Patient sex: M
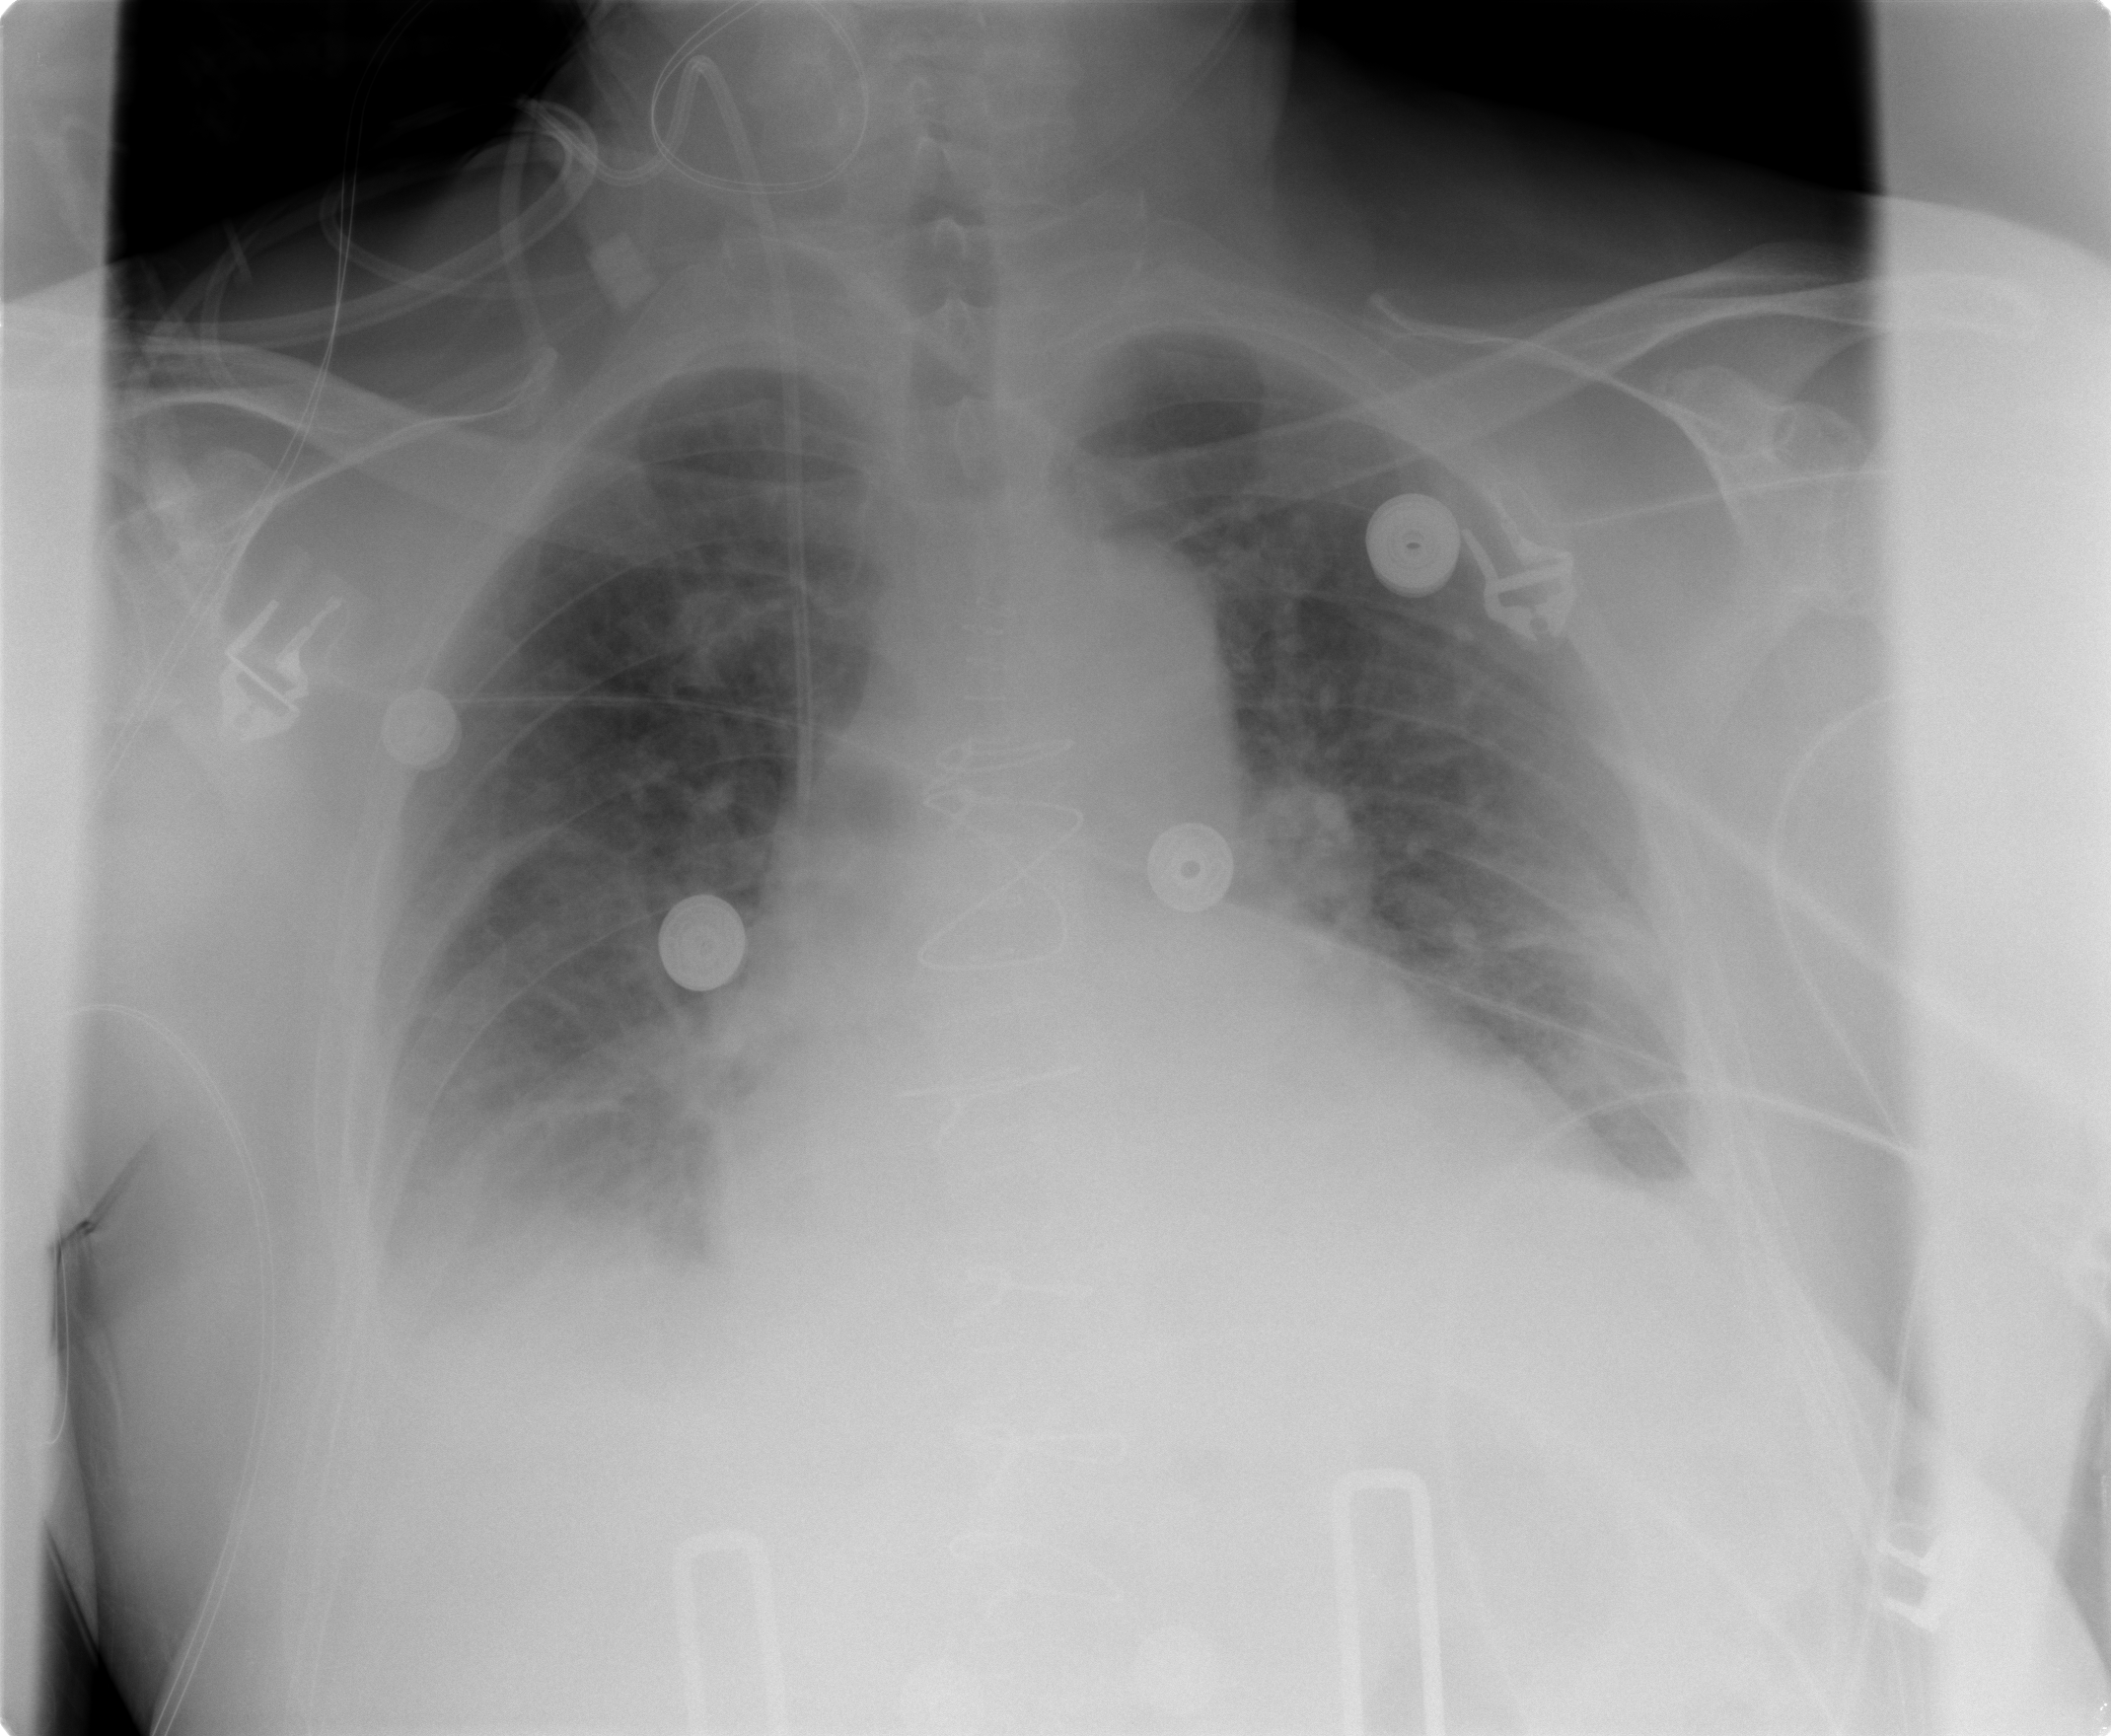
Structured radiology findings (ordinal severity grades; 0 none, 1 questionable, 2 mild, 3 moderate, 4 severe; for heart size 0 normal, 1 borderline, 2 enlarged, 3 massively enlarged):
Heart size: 1
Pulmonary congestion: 0
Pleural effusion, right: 2
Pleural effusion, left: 2
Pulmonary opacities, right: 1
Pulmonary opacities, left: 0
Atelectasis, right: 0
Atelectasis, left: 2